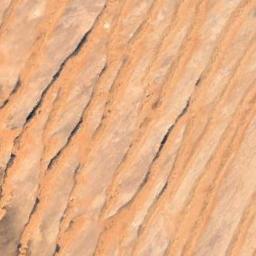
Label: desert